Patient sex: M
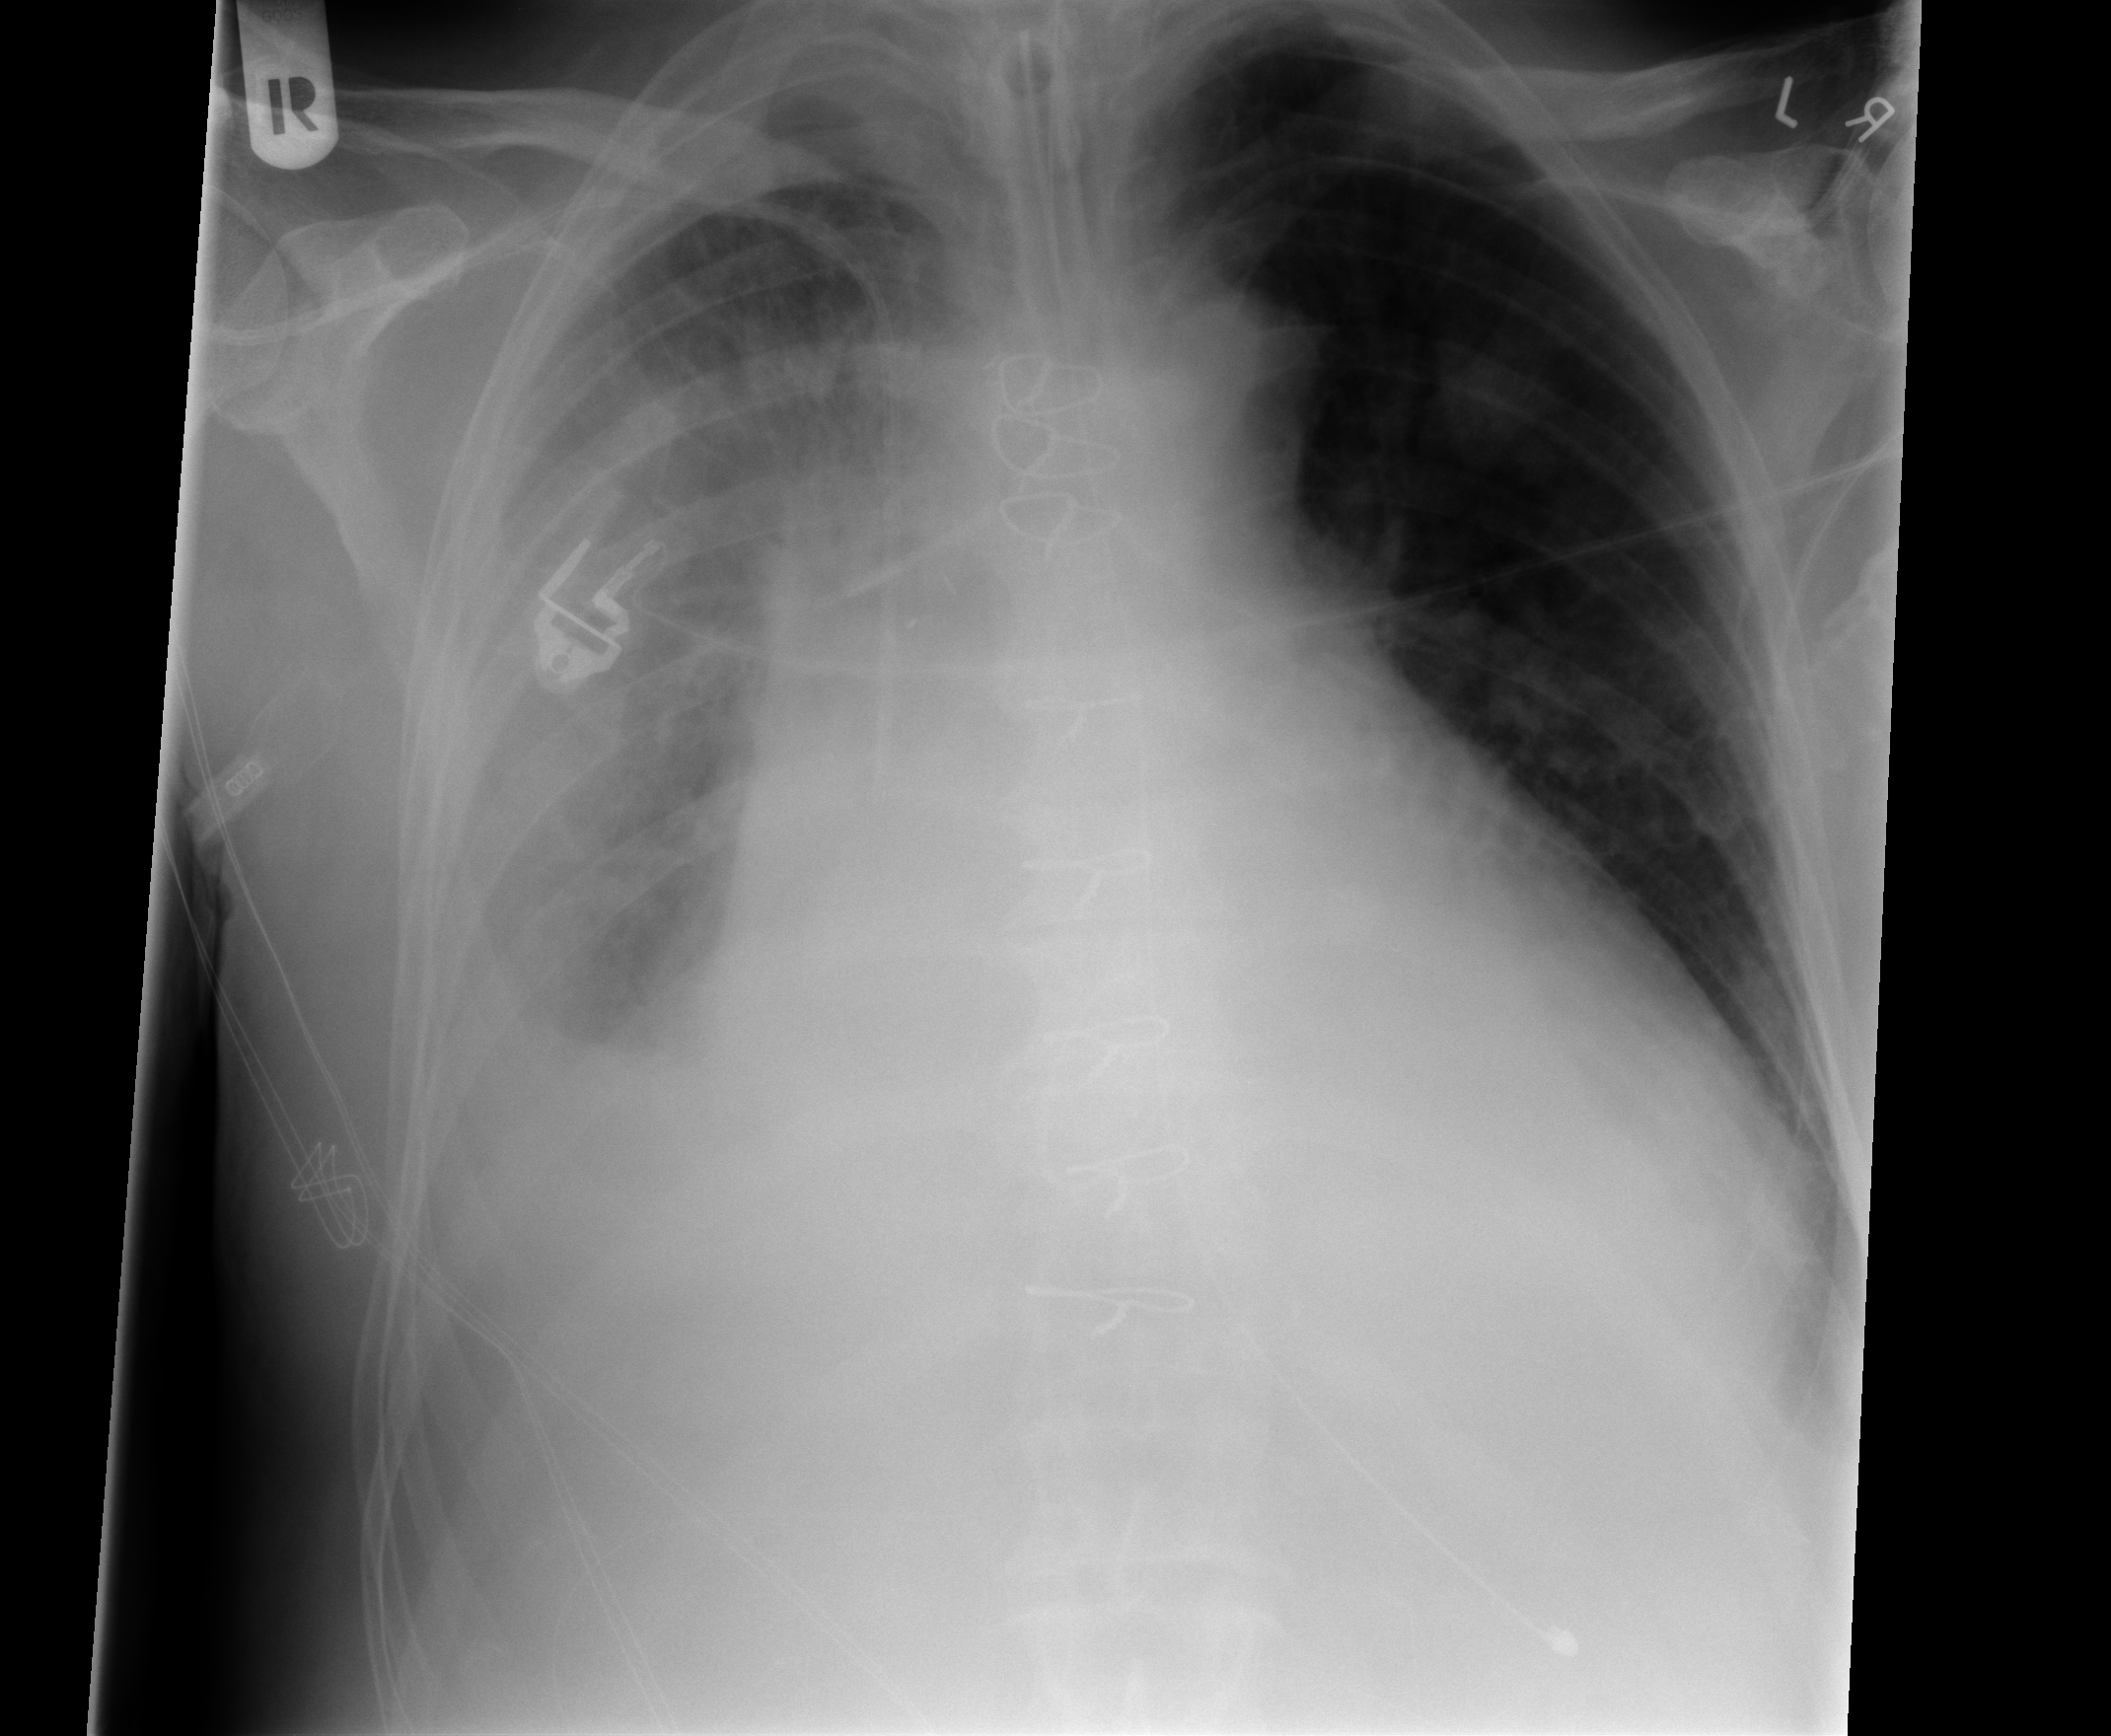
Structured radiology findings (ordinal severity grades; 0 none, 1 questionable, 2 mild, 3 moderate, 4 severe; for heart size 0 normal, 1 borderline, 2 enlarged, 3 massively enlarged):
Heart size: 2
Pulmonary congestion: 2
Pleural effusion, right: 3
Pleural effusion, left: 1
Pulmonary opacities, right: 2
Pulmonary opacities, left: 2
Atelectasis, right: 2
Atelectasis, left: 2